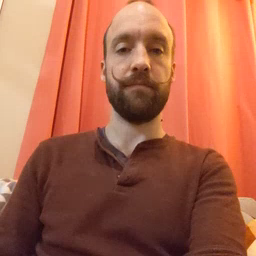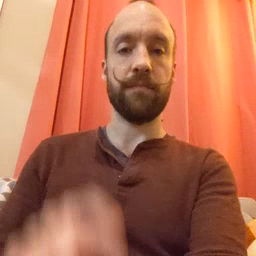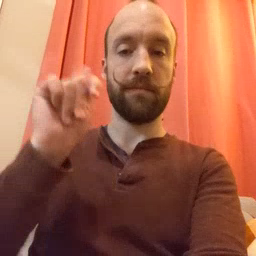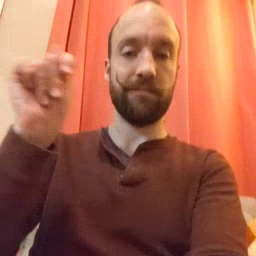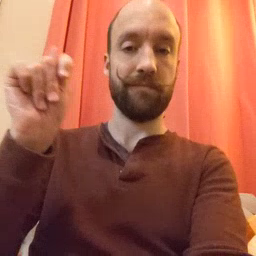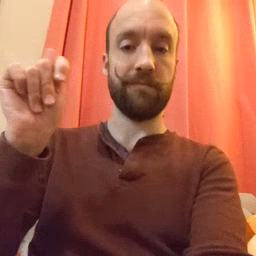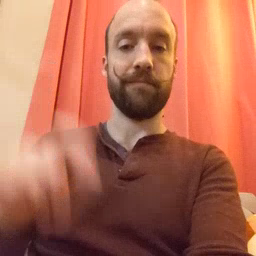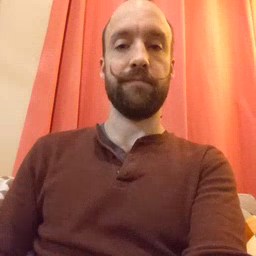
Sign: potty